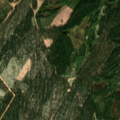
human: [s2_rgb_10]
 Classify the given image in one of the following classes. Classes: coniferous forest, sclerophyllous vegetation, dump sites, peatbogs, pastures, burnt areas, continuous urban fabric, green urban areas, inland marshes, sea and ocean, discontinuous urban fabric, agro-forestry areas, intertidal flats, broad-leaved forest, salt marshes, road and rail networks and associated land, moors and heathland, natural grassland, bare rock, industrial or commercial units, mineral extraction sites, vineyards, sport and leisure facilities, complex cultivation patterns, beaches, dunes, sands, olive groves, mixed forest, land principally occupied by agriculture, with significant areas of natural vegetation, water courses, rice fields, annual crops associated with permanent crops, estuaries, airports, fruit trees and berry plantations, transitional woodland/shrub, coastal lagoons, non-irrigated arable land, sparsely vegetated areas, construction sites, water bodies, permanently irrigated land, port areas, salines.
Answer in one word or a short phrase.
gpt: coniferous forest, transitional woodland/shrub